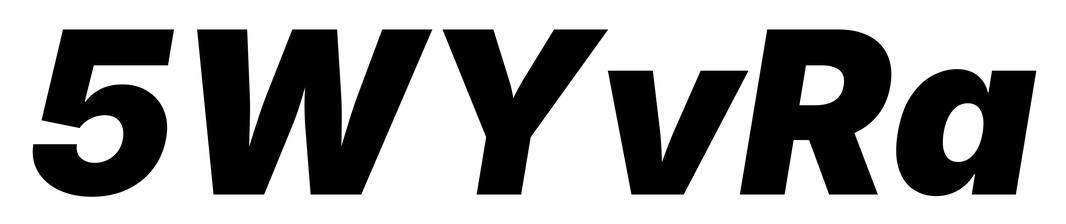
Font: Inter-Italic_Black_Italic